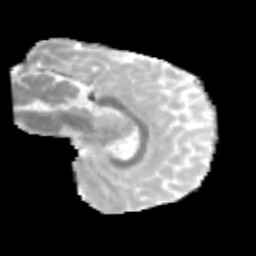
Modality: MD
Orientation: sagittal
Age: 13
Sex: male
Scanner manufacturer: siemens
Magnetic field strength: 3 T
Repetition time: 3.8 s
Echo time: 0.07 s